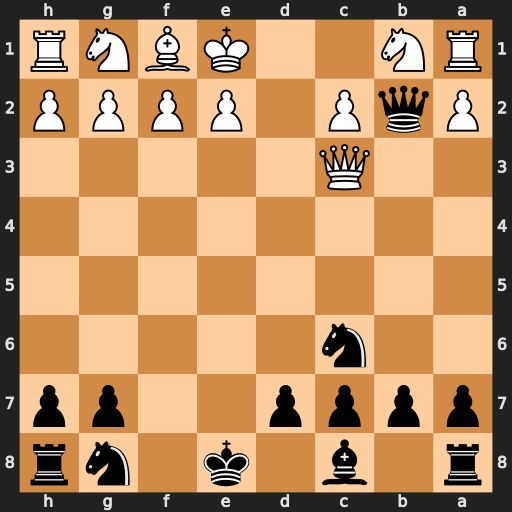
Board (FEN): r1b1k1nr/pppp2pp/2n5/8/8/2Q5/PqP1PPPP/RN2KBNR
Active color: b
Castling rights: KQkq
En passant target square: -
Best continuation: Qc1#